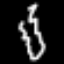
Label: squiggle